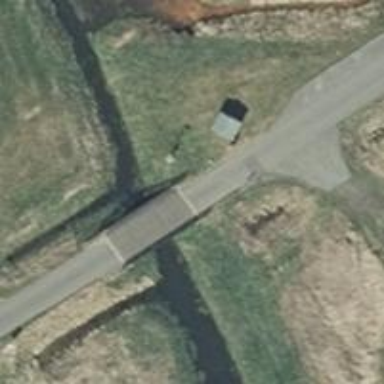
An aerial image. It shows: Residential road crossing bridge with top-grade tracktype surface.